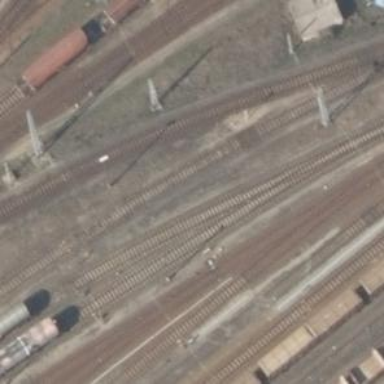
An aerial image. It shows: Railway siding with rails.